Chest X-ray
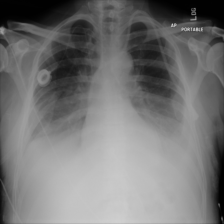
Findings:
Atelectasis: negative
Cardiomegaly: negative
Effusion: positive
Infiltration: negative
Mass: negative
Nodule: negative
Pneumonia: negative
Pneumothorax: negative
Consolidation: negative
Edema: negative
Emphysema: negative
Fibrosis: negative
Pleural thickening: negative
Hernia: negative